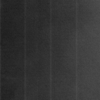
Label: dusty